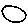
Label: moon